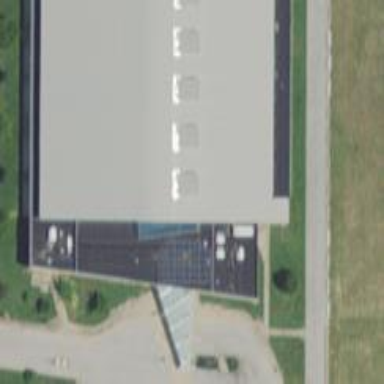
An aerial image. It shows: Multi-sport building with ice rink.